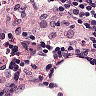
Metastatic tissue present: no